Interaction volume radius: 5 \u00c5
Interaction volume height: 30 \u00c5
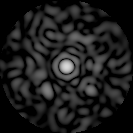
Disorder parameter: 0.8124